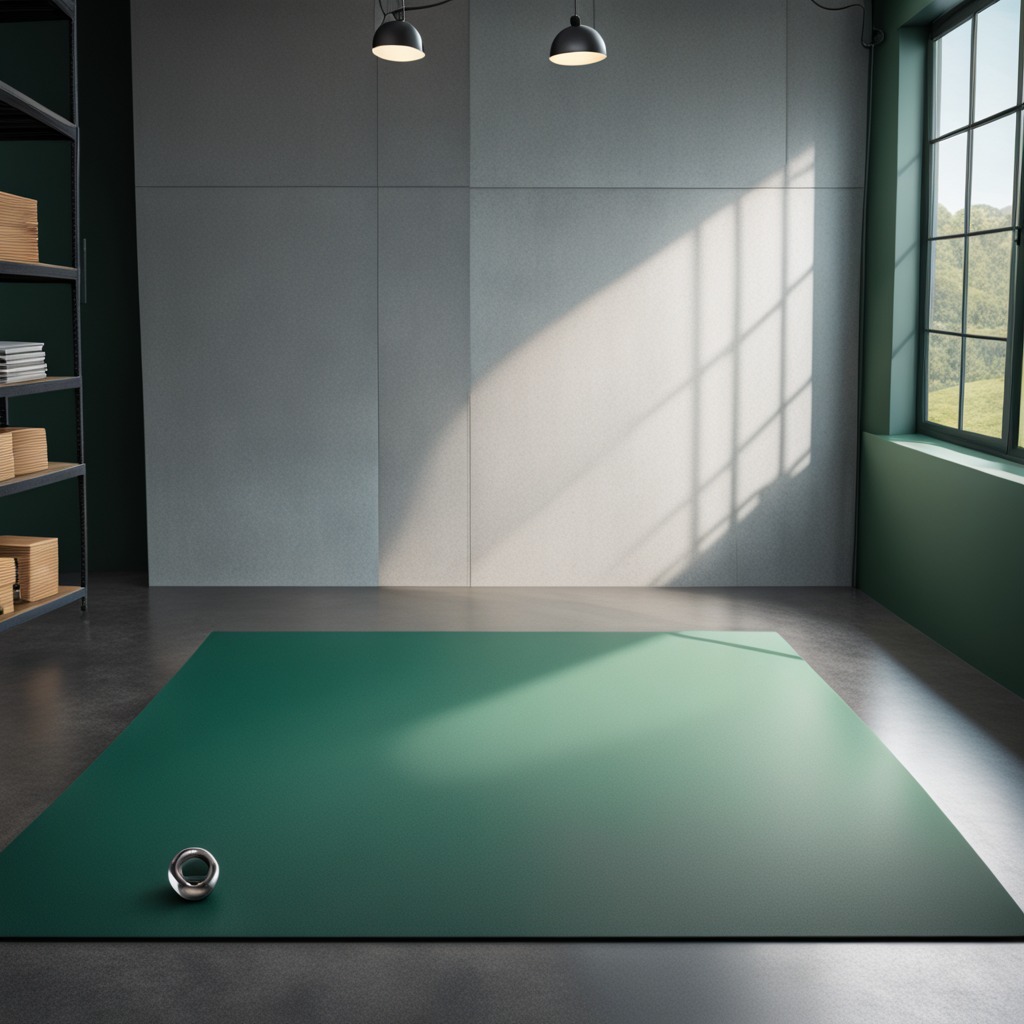
A metal nut is lying on the clean granite tabletop.